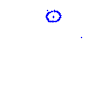
Particle: kaon